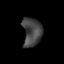
Tissue: prostate
Cell type: Epithelial cells
Senescence score: 0.3451
Nuclear area (px): 535
Mean DAPI intensity: 68.378